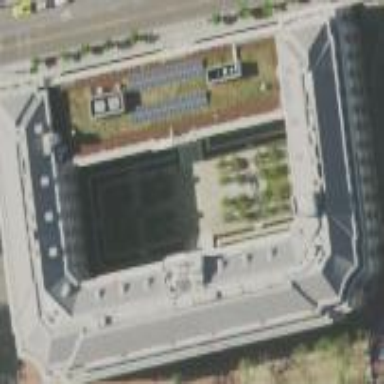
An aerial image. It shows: Government building.